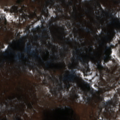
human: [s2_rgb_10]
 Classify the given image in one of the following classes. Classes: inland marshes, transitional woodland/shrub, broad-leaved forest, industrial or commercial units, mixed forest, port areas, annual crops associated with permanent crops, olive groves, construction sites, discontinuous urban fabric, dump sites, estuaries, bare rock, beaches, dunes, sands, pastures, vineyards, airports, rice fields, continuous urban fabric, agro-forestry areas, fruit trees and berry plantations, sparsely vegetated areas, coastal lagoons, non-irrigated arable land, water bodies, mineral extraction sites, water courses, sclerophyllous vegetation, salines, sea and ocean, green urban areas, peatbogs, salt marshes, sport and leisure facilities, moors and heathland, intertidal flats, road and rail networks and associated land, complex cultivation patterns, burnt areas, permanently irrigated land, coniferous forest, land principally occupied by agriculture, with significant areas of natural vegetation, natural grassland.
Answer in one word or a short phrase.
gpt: pastures, complex cultivation patterns, land principally occupied by agriculture, with significant areas of natural vegetation, broad-leaved forest, transitional woodland/shrub